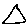
Label: triangle